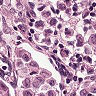
Metastatic tissue present: yes